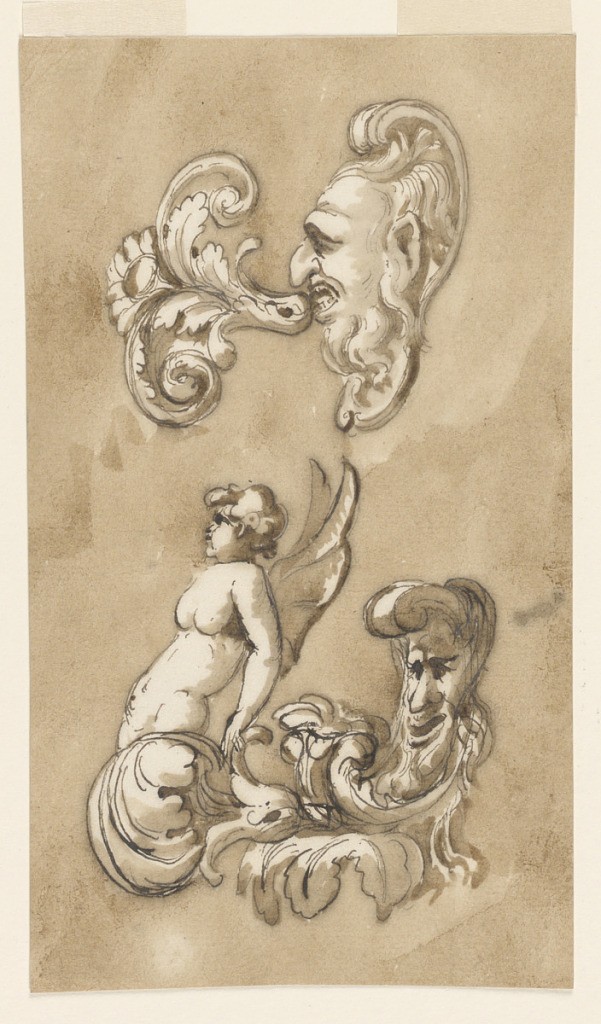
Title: Two doorknobs
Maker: Giuseppe Barberi, Italian, 1746–1809
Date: ca. 1790
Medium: Pen and brown ink, brush and brown wash on off-white laid paper
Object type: Drawing
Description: Two doorknobs.